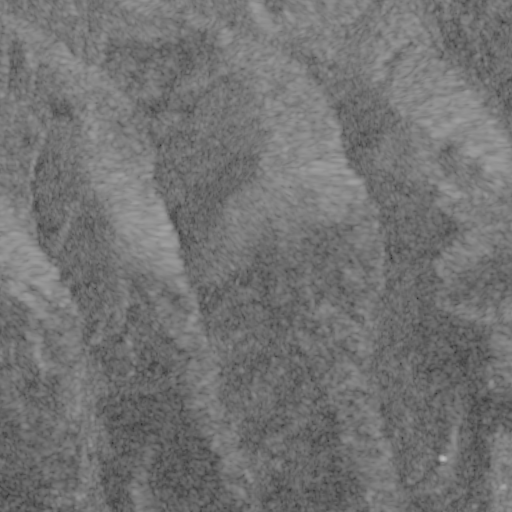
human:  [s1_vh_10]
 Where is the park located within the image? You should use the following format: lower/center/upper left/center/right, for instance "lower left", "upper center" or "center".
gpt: The park is located in the lower left of the image.
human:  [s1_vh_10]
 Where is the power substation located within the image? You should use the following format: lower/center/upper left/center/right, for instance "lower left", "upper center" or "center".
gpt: The power substation is located in the lower right of the image.
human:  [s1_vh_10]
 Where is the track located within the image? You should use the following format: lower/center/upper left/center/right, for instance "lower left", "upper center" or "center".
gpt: There is no track in the image.

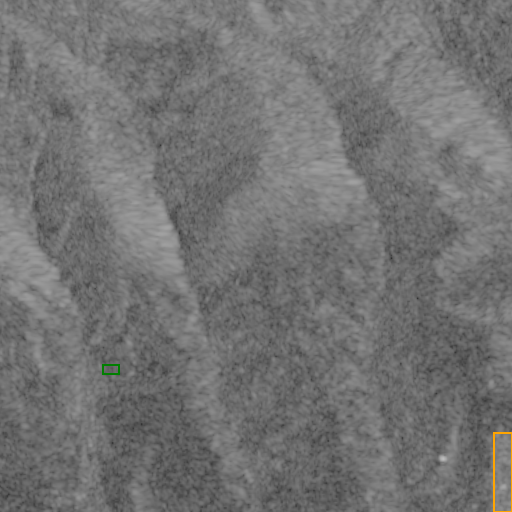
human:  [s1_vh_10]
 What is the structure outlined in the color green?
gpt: The structure outlined in green is a park.
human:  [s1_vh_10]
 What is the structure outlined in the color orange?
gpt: The structure outlined in orange is a power substation.
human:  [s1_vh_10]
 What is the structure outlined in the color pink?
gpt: There is no pink outline.